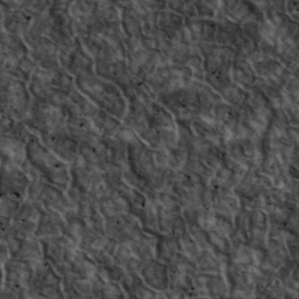
Label: non_frost